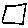
Label: square